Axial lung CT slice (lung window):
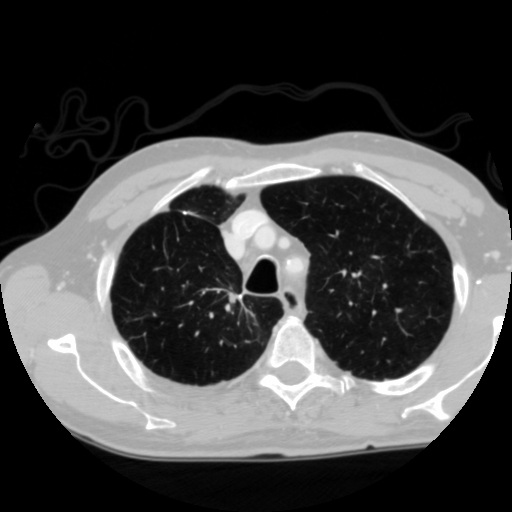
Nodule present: no